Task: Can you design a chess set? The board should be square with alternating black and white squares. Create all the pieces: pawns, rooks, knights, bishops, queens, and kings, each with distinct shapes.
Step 2141:
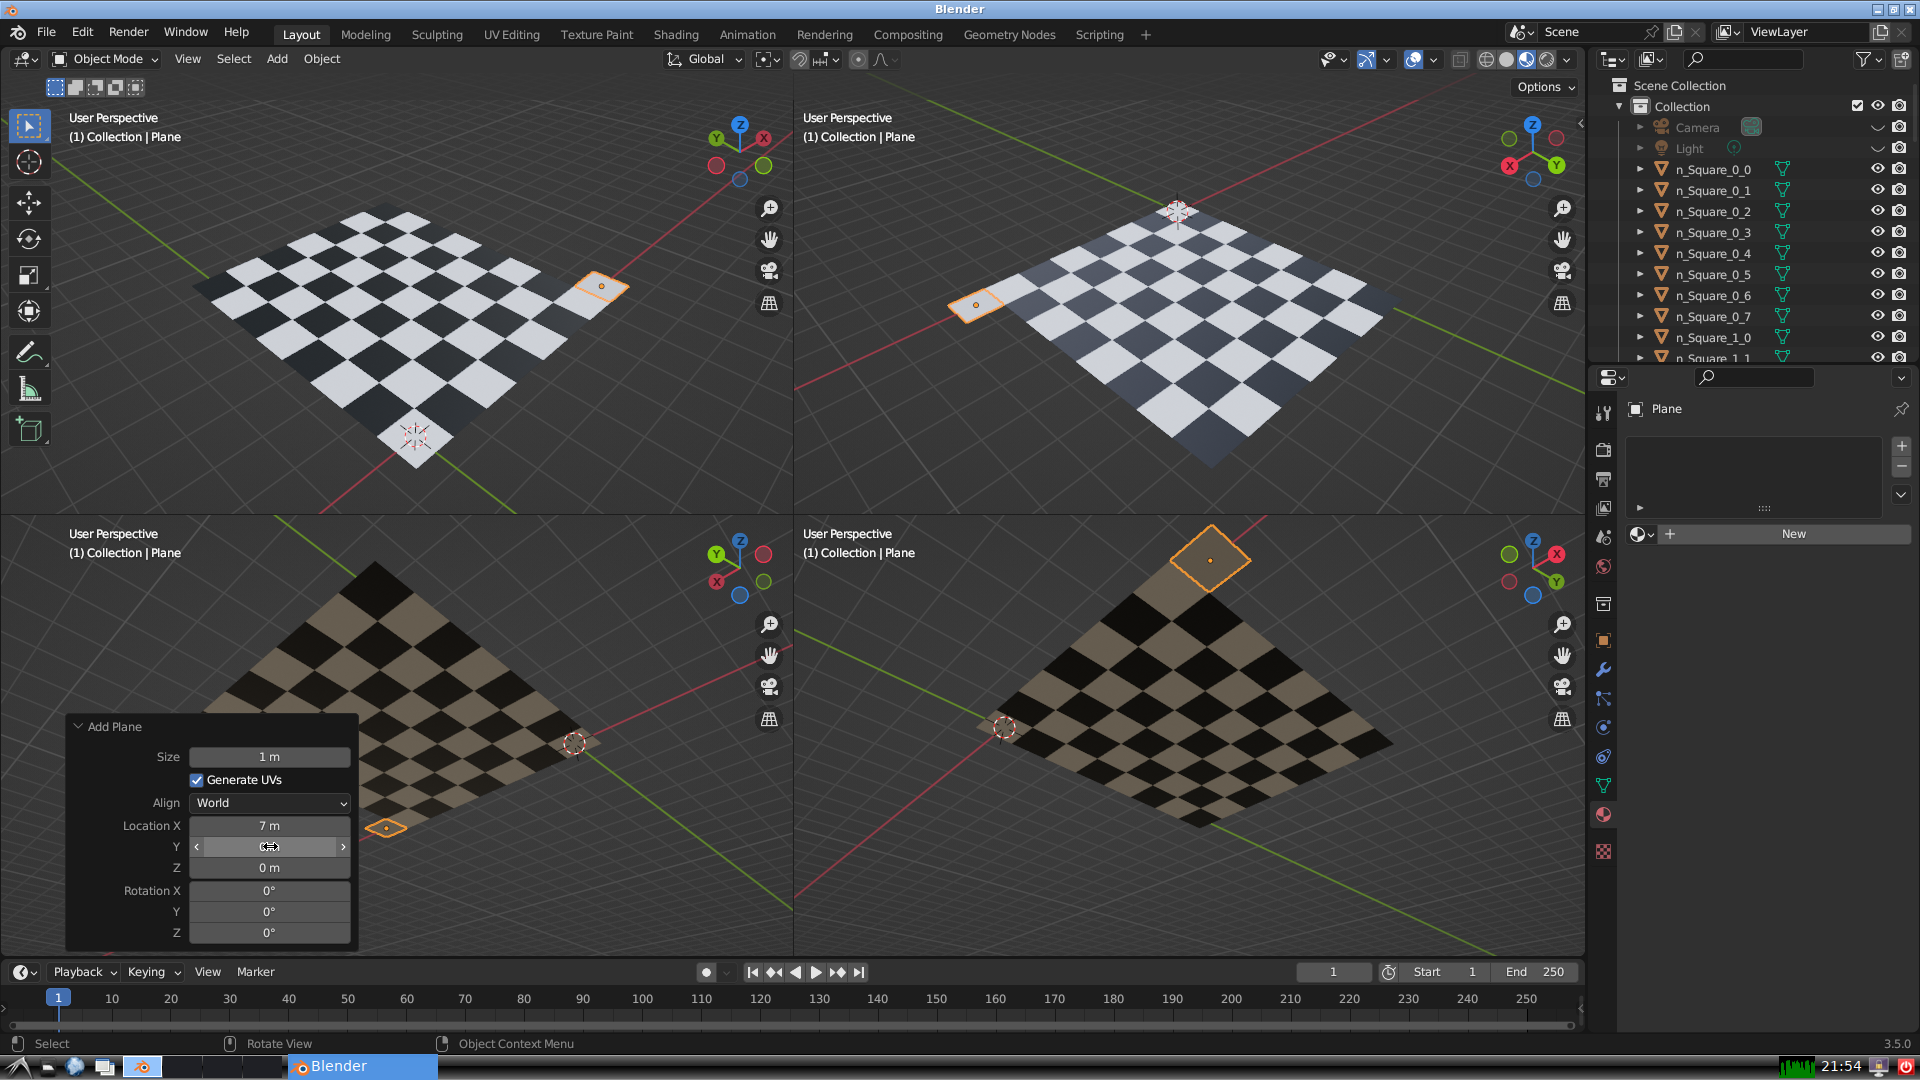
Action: click: no